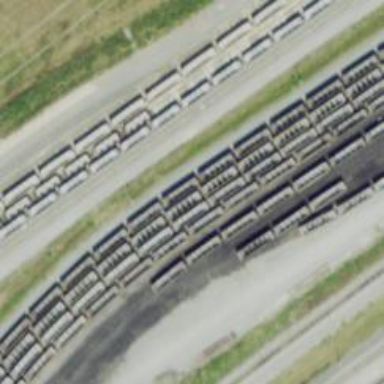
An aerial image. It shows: Rail spur service.